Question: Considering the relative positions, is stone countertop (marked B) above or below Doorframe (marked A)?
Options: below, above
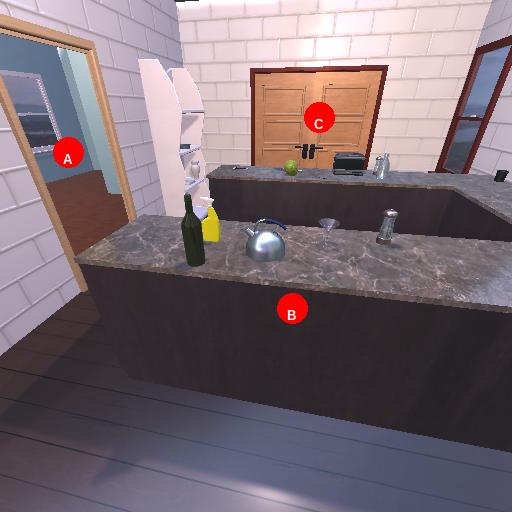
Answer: below